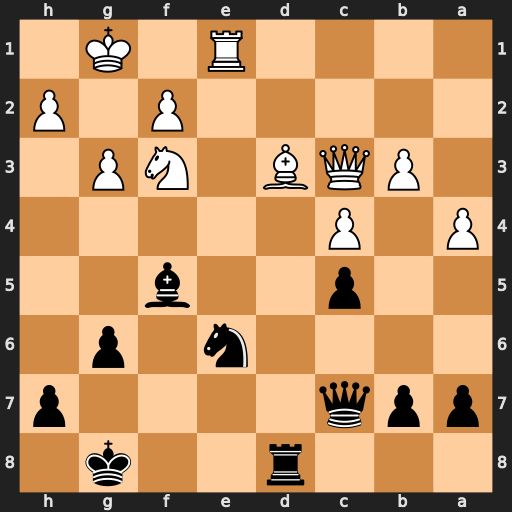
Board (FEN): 3r2k1/ppq4p/4n1p1/2p2b2/P1P5/1PQB1NP1/5P1P/4R1K1
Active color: b
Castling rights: -
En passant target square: -
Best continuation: Rxd3 Qxd3 Bxd3